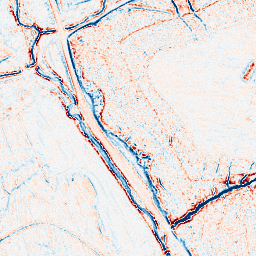
Category: multiscale
Decomposition family: dog_multiscale
Decomposition parameters: sigma_ratio: 1.4
n_scales: 3
base_sigma: 0.5
Upsampling method: quartic
Upsampling parameters: scale: 4
Upsampling scale: 4